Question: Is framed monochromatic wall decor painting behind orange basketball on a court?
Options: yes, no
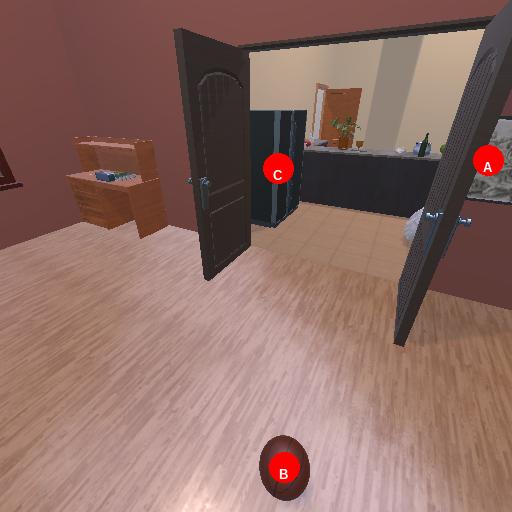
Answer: yes